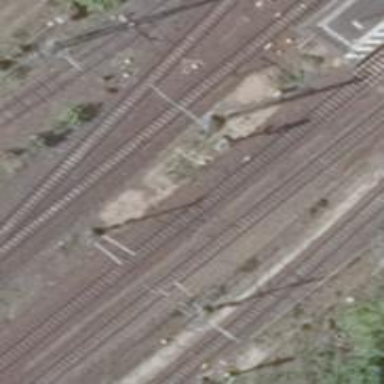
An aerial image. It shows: Railway track with contact line for electrification.